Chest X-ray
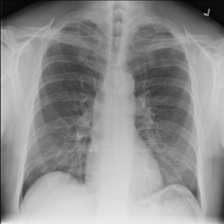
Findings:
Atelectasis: negative
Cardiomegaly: negative
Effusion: negative
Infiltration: negative
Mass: negative
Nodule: negative
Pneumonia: negative
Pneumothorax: negative
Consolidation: negative
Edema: negative
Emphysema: negative
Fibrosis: negative
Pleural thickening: negative
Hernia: negative